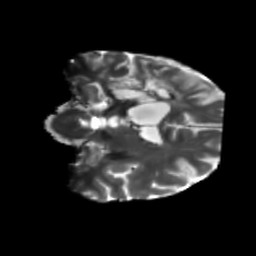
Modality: T2w
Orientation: coronal
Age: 60
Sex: male
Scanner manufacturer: siemens
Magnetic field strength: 3 T
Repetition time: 5.47 s
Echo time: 0.0854 s